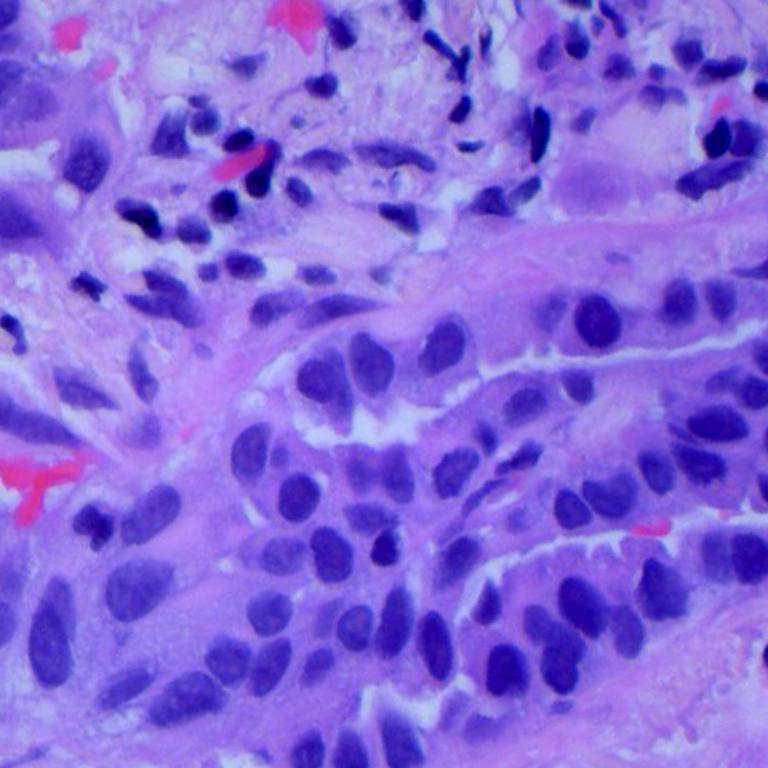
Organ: lung
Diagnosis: adenocarcinomas